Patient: sex M, age 47
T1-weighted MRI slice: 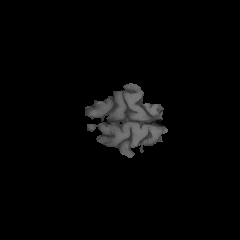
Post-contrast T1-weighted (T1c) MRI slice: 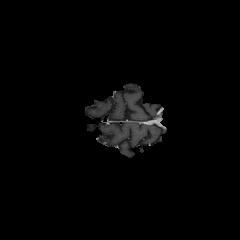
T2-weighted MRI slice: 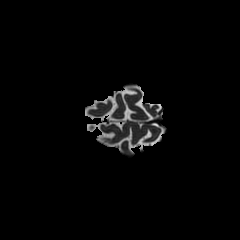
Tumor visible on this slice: no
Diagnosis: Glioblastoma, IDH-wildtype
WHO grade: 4